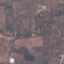
Land use / land cover class: PermanentCrop